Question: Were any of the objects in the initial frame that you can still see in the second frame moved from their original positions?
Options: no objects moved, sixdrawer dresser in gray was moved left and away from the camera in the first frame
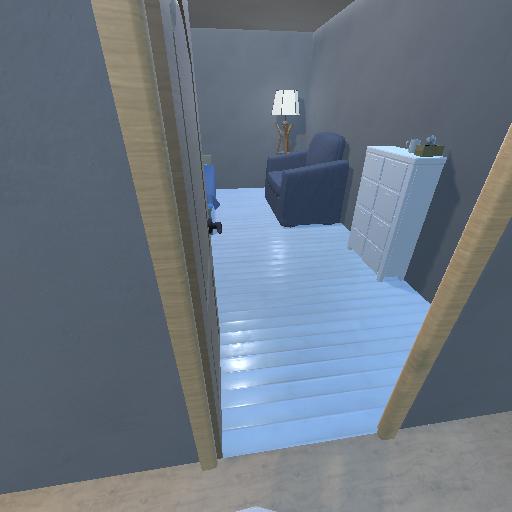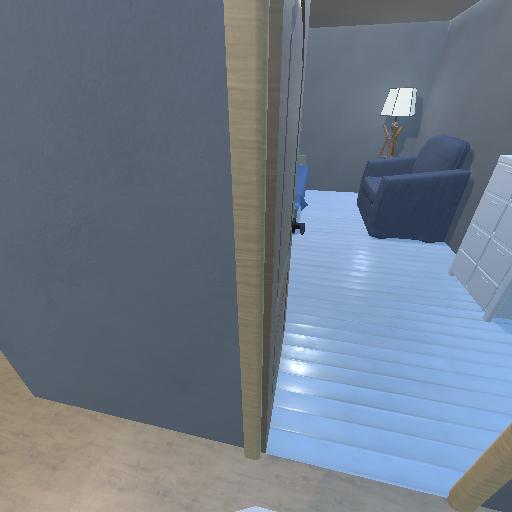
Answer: no objects moved